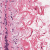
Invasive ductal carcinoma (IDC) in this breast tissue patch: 0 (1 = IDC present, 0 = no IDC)